Field crop: tomato
Growth stage: 2
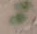
Species: solanum